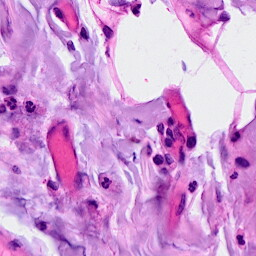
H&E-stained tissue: Breast